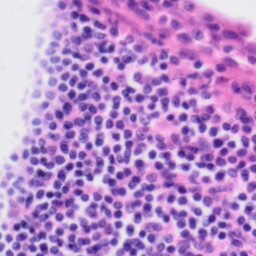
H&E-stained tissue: Tonsil